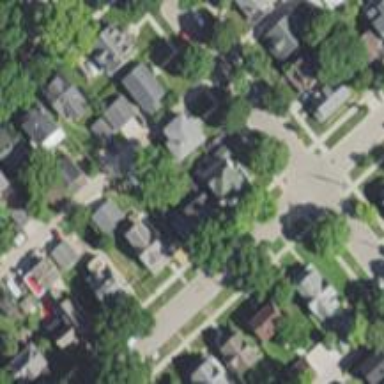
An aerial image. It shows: Neighborhood.